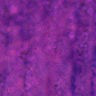
Metastatic tissue present: no